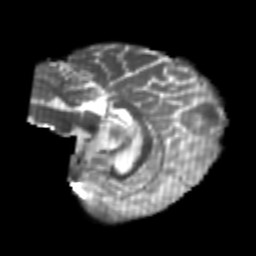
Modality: T2w
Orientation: sagittal
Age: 24
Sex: female
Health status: healthy
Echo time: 0.074 s